Field crop: tomato
Growth stage: 2
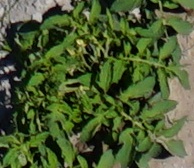
Species: tomato